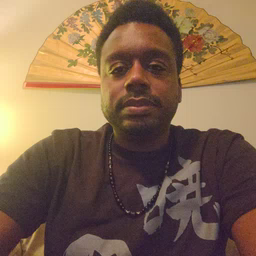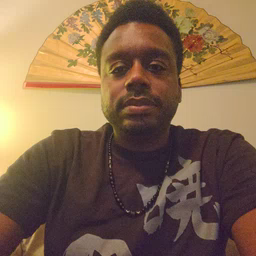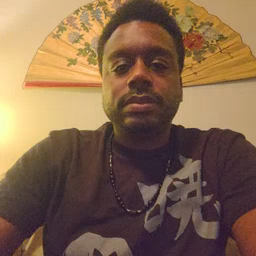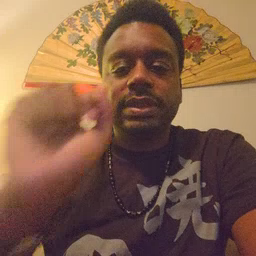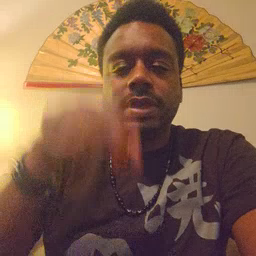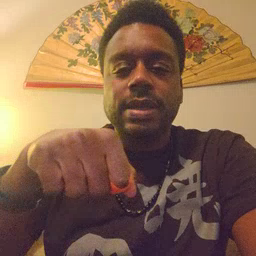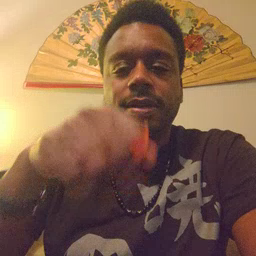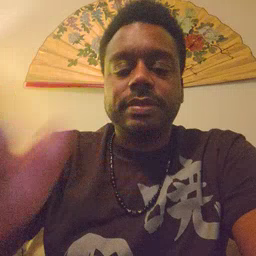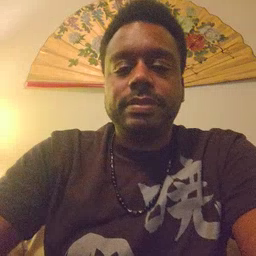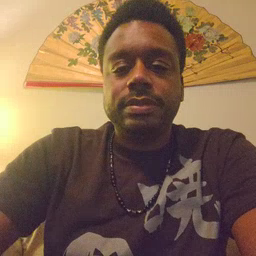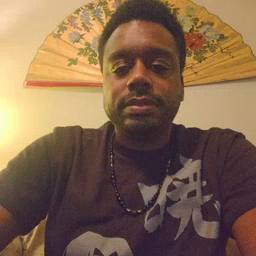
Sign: can